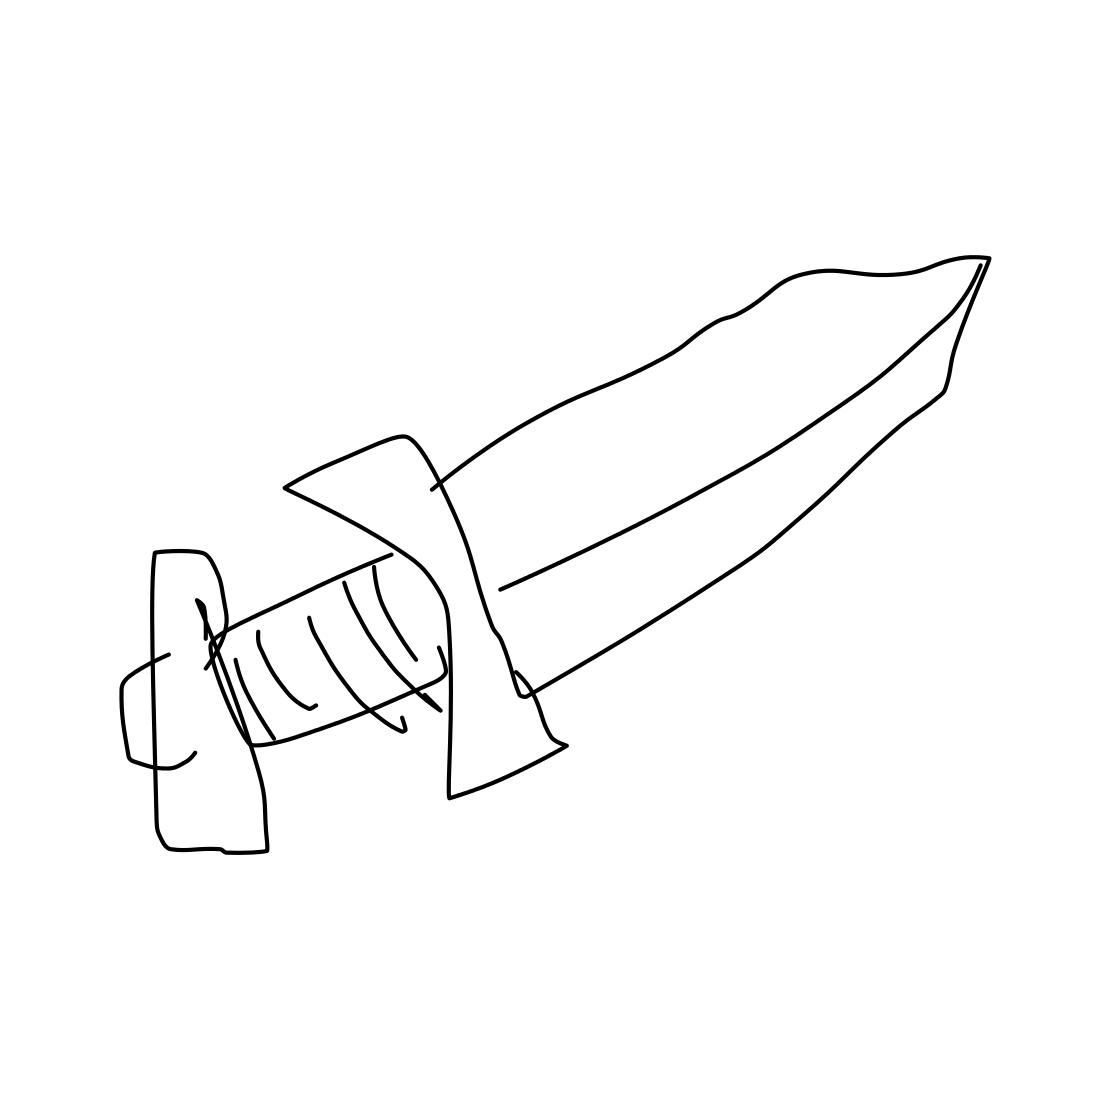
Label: sword